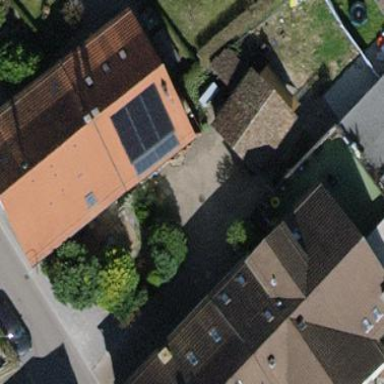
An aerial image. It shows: Building with tiled roof.